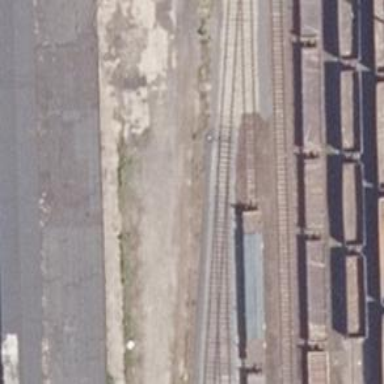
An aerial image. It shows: Railway switch.